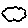
Label: cloud